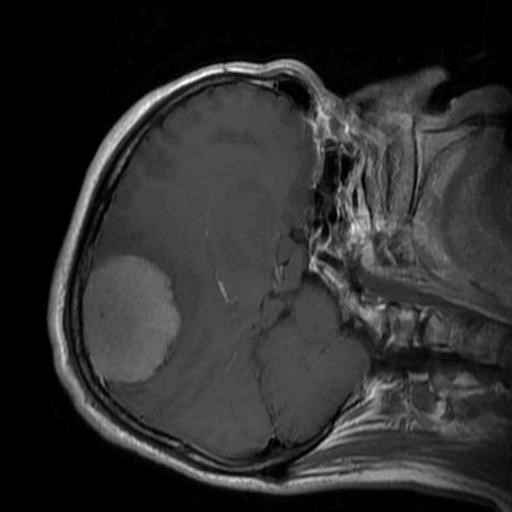
Label: brain_menin